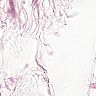
Metastatic tissue present: no